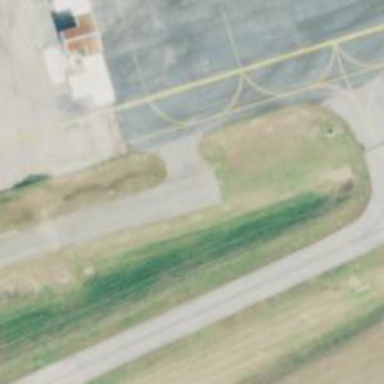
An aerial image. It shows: View of taxiway at the airport.